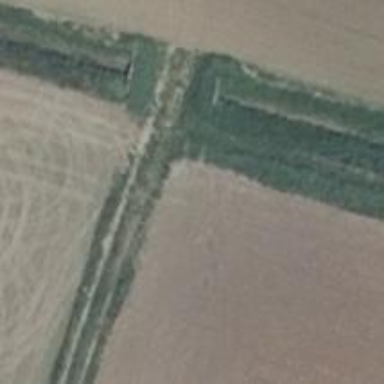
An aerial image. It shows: Grass track with grade5 track type.